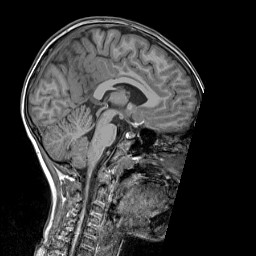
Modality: T1w
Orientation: sagittal
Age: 9
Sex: male
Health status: ill